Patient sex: M
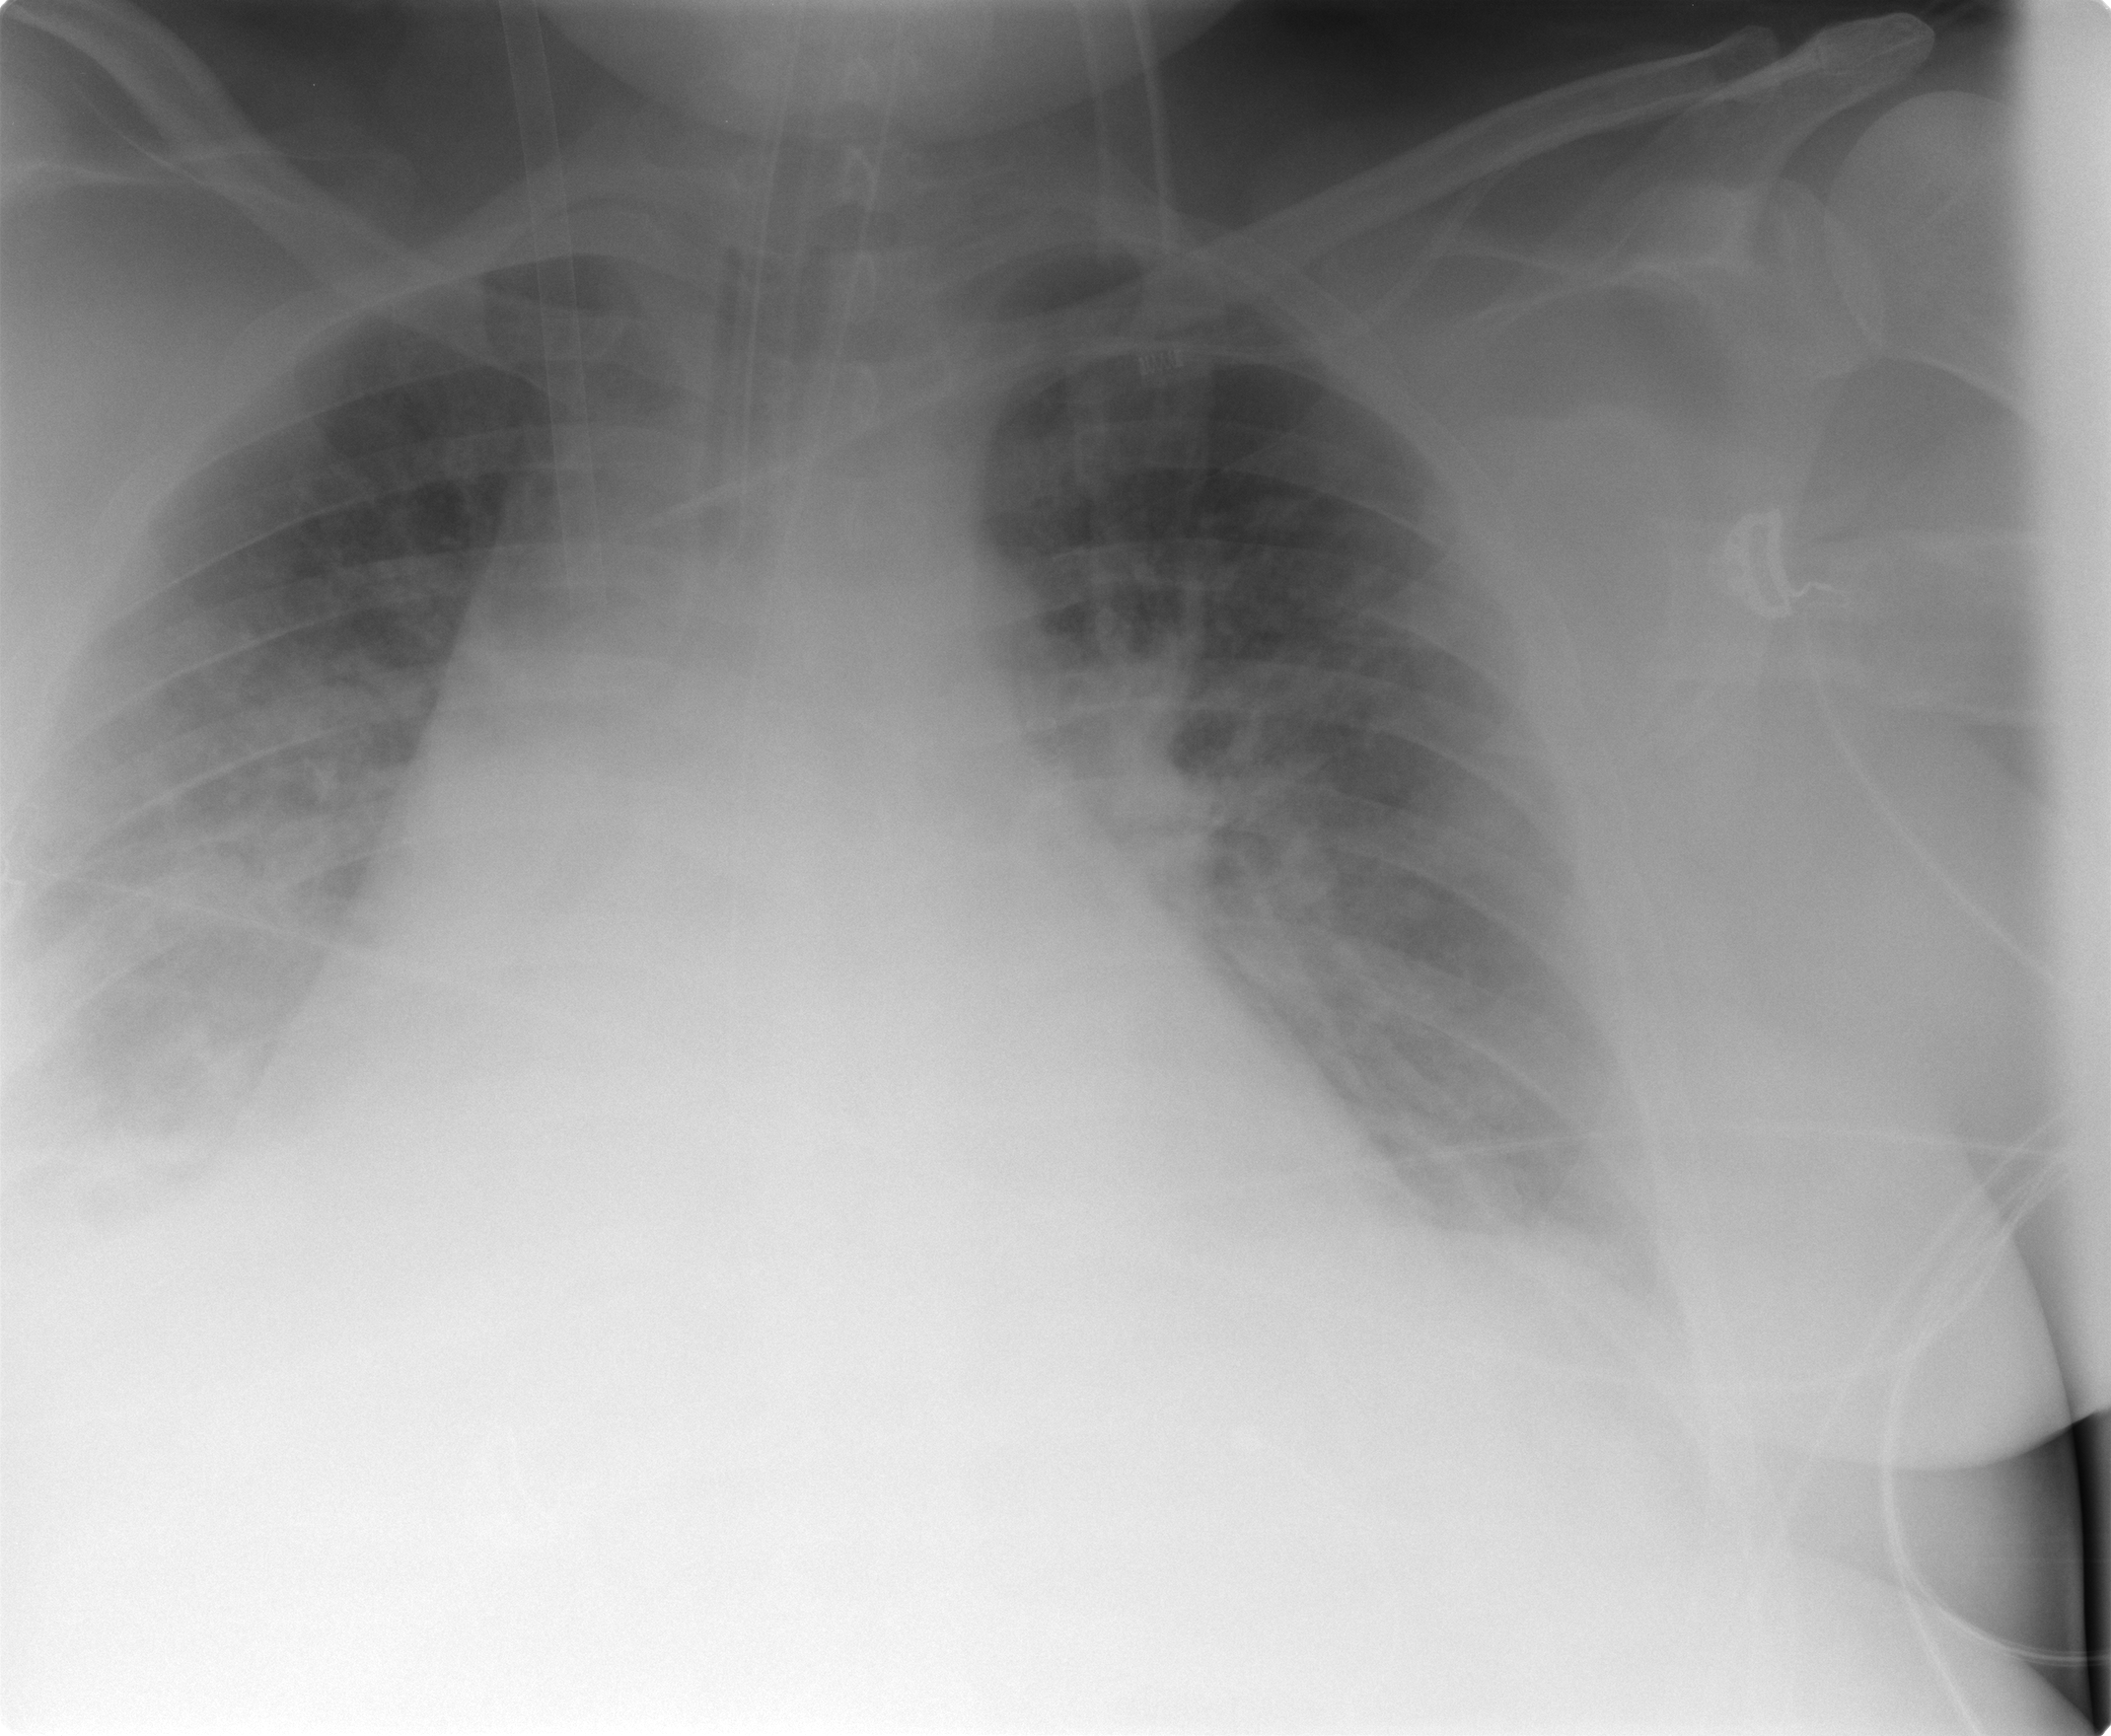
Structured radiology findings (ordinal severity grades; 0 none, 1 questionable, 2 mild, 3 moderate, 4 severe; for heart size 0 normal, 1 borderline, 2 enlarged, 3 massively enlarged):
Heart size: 3
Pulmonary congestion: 2
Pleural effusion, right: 2
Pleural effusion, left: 0
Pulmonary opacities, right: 2
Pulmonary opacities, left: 2
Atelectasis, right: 2
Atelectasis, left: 2